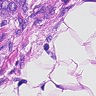
Metastatic tissue present: yes